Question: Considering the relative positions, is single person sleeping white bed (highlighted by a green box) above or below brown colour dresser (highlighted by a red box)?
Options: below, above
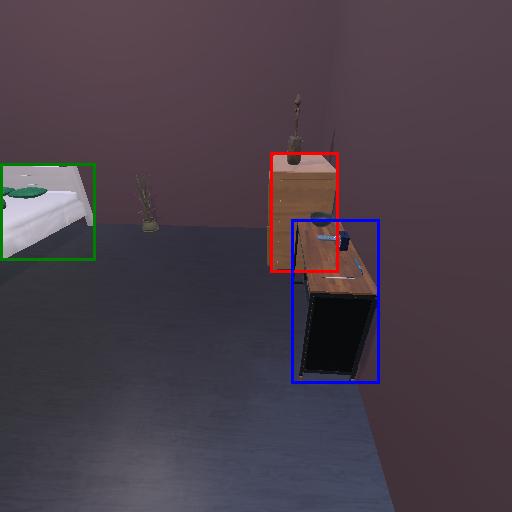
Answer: below